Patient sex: F
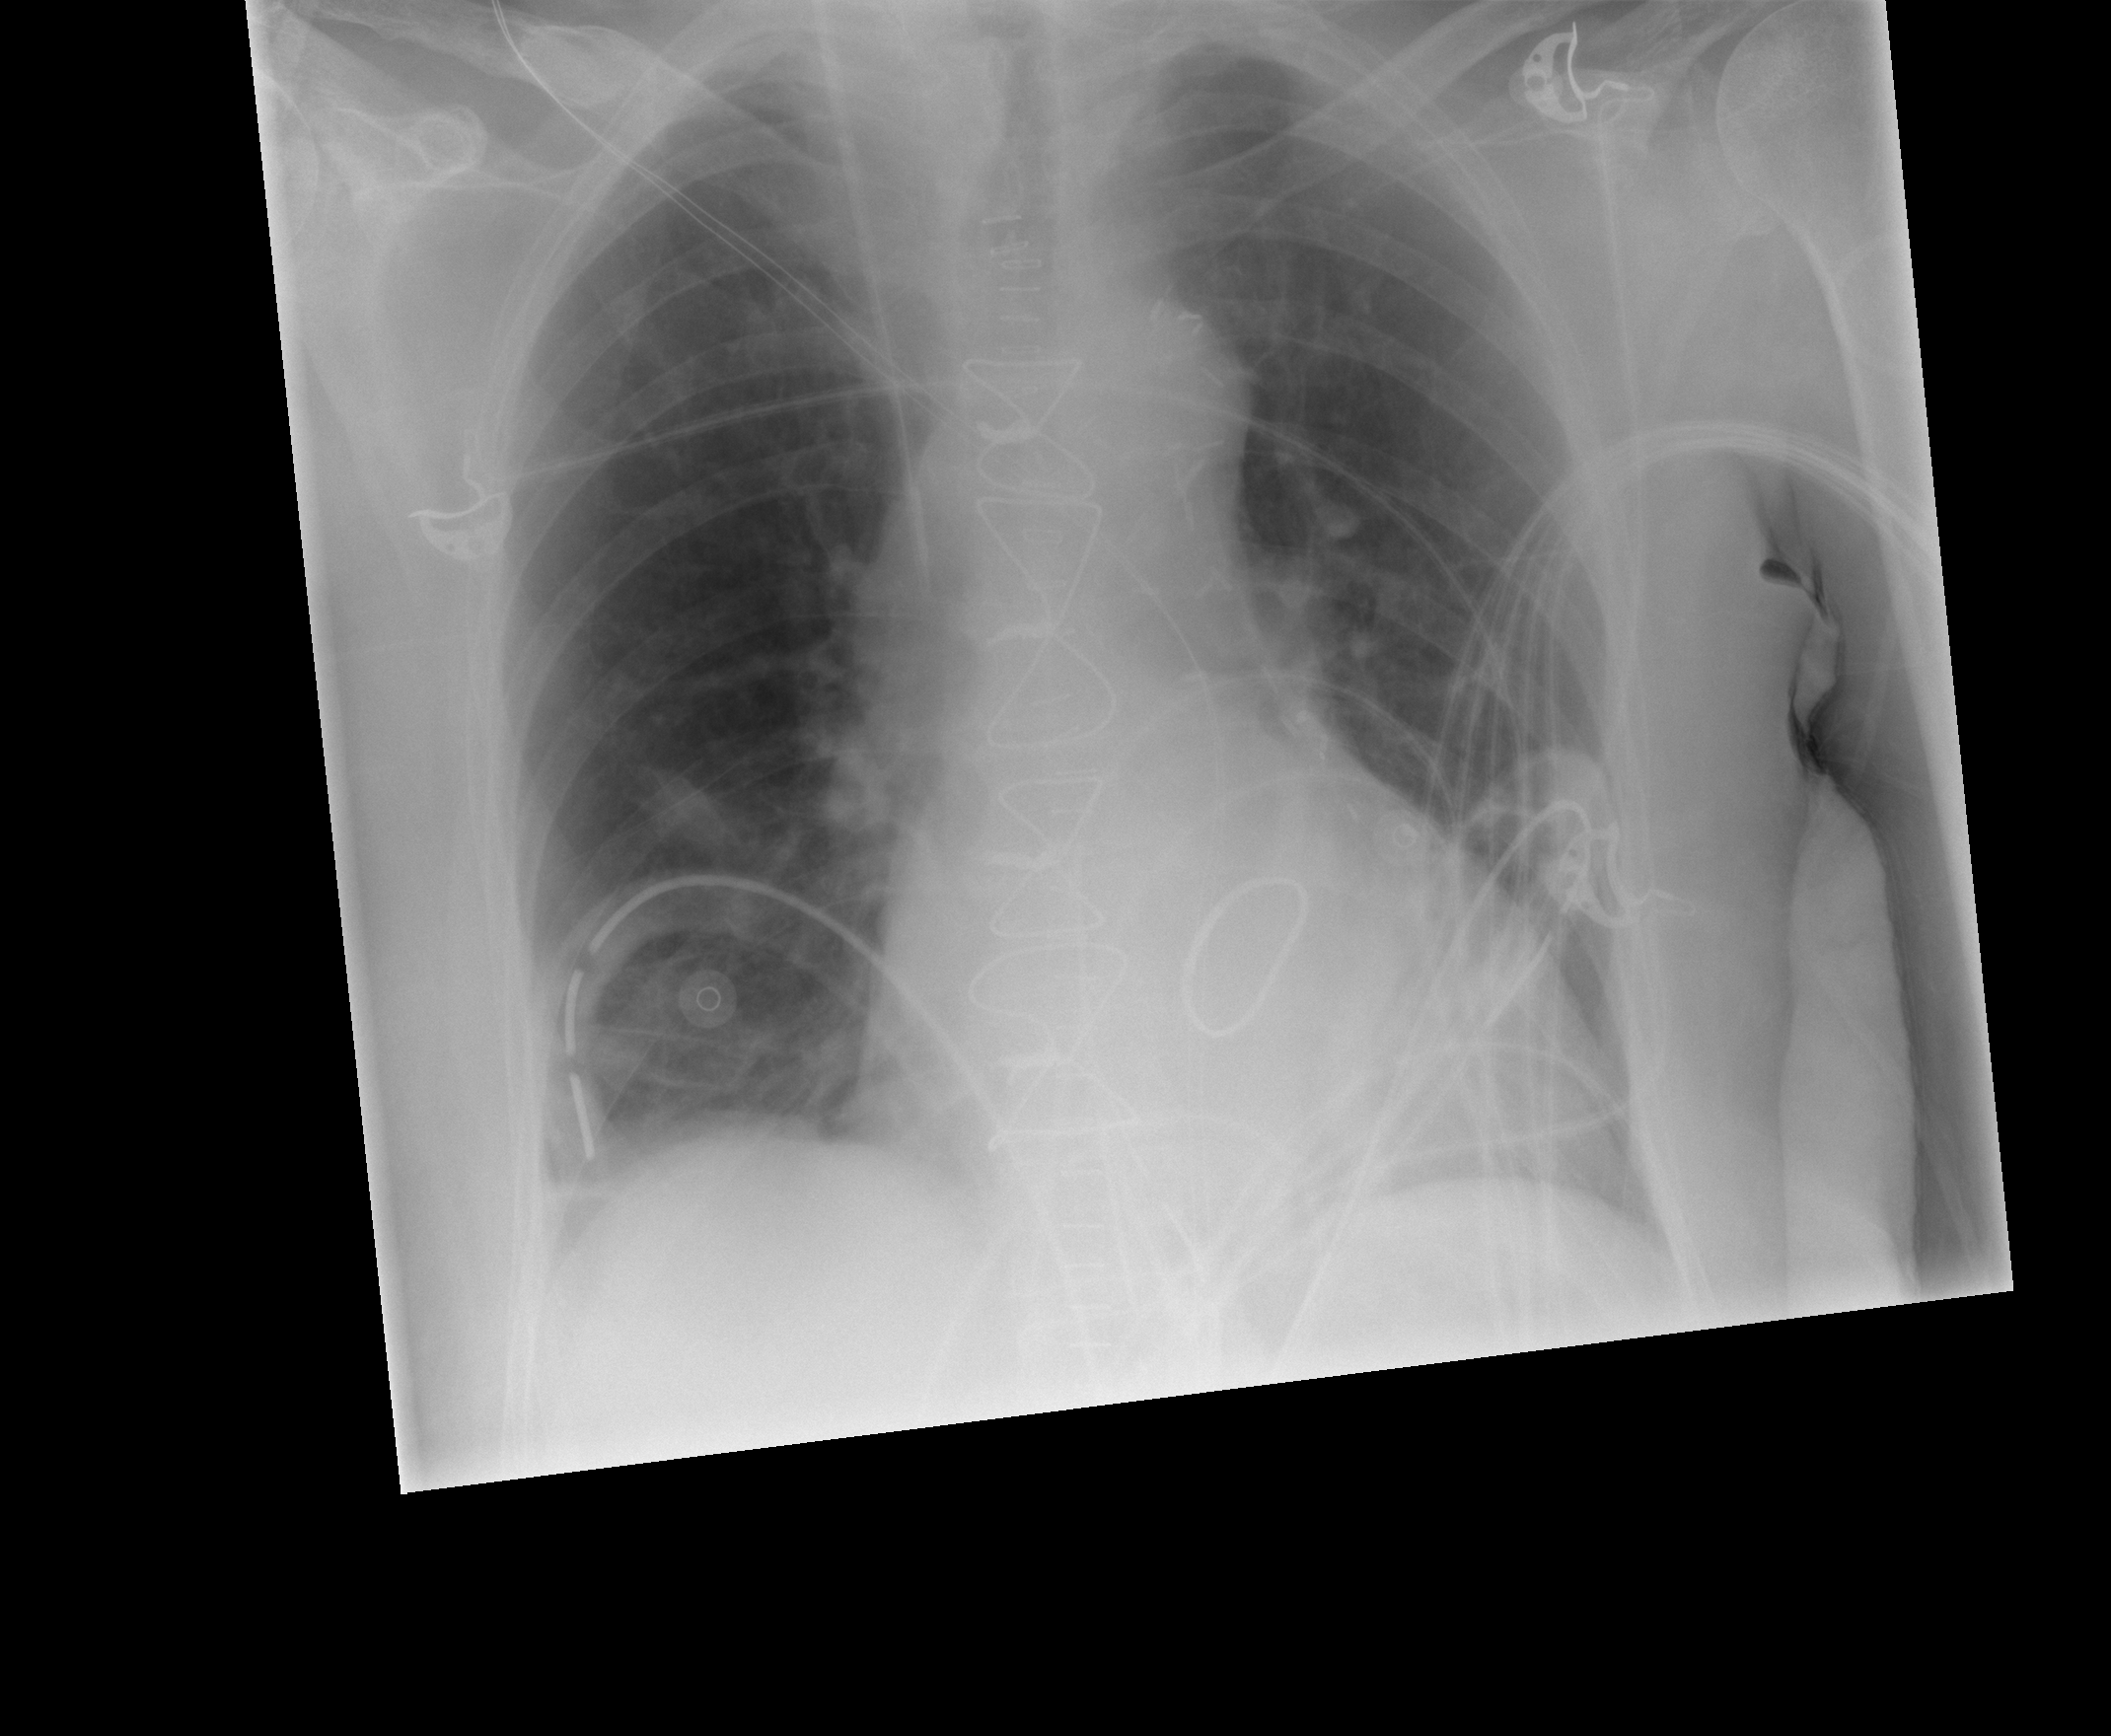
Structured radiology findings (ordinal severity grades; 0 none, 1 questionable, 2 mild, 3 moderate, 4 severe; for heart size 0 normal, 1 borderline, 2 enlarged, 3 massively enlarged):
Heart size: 0
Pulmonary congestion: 1
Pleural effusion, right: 0
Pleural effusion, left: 0
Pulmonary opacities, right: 0
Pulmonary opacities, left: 0
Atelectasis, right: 1
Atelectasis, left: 0